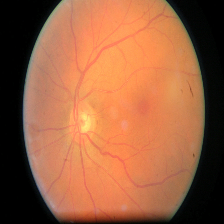
Diabetic retinopathy grade: Moderate